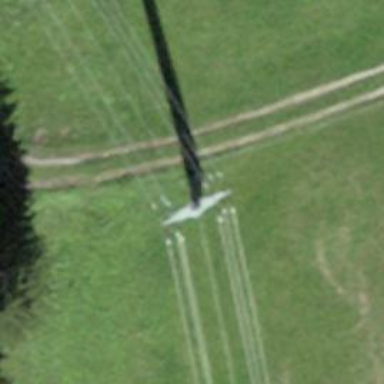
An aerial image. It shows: Power tower.